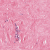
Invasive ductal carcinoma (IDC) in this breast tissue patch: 0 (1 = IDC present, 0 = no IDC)